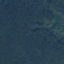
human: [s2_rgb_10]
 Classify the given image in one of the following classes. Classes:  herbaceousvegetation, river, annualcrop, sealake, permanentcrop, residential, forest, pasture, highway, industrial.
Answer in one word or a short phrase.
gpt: Forest